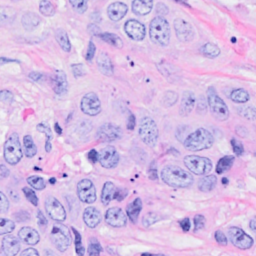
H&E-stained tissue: Breast